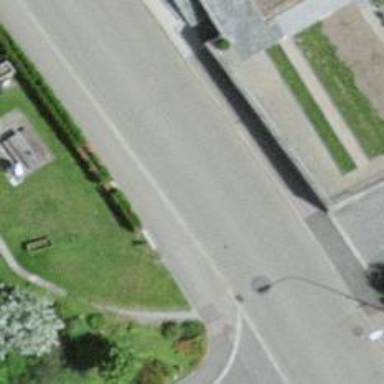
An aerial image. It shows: Hedge acting as barrier.